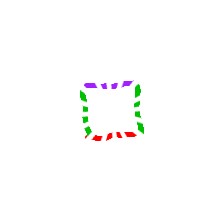
Shape: square